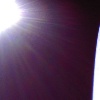
Label: sunburn